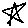
Label: star